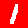
Digit: 1